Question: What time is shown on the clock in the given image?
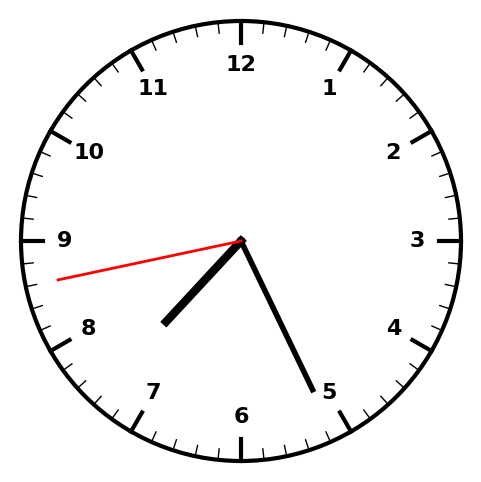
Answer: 07:25:43